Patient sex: M
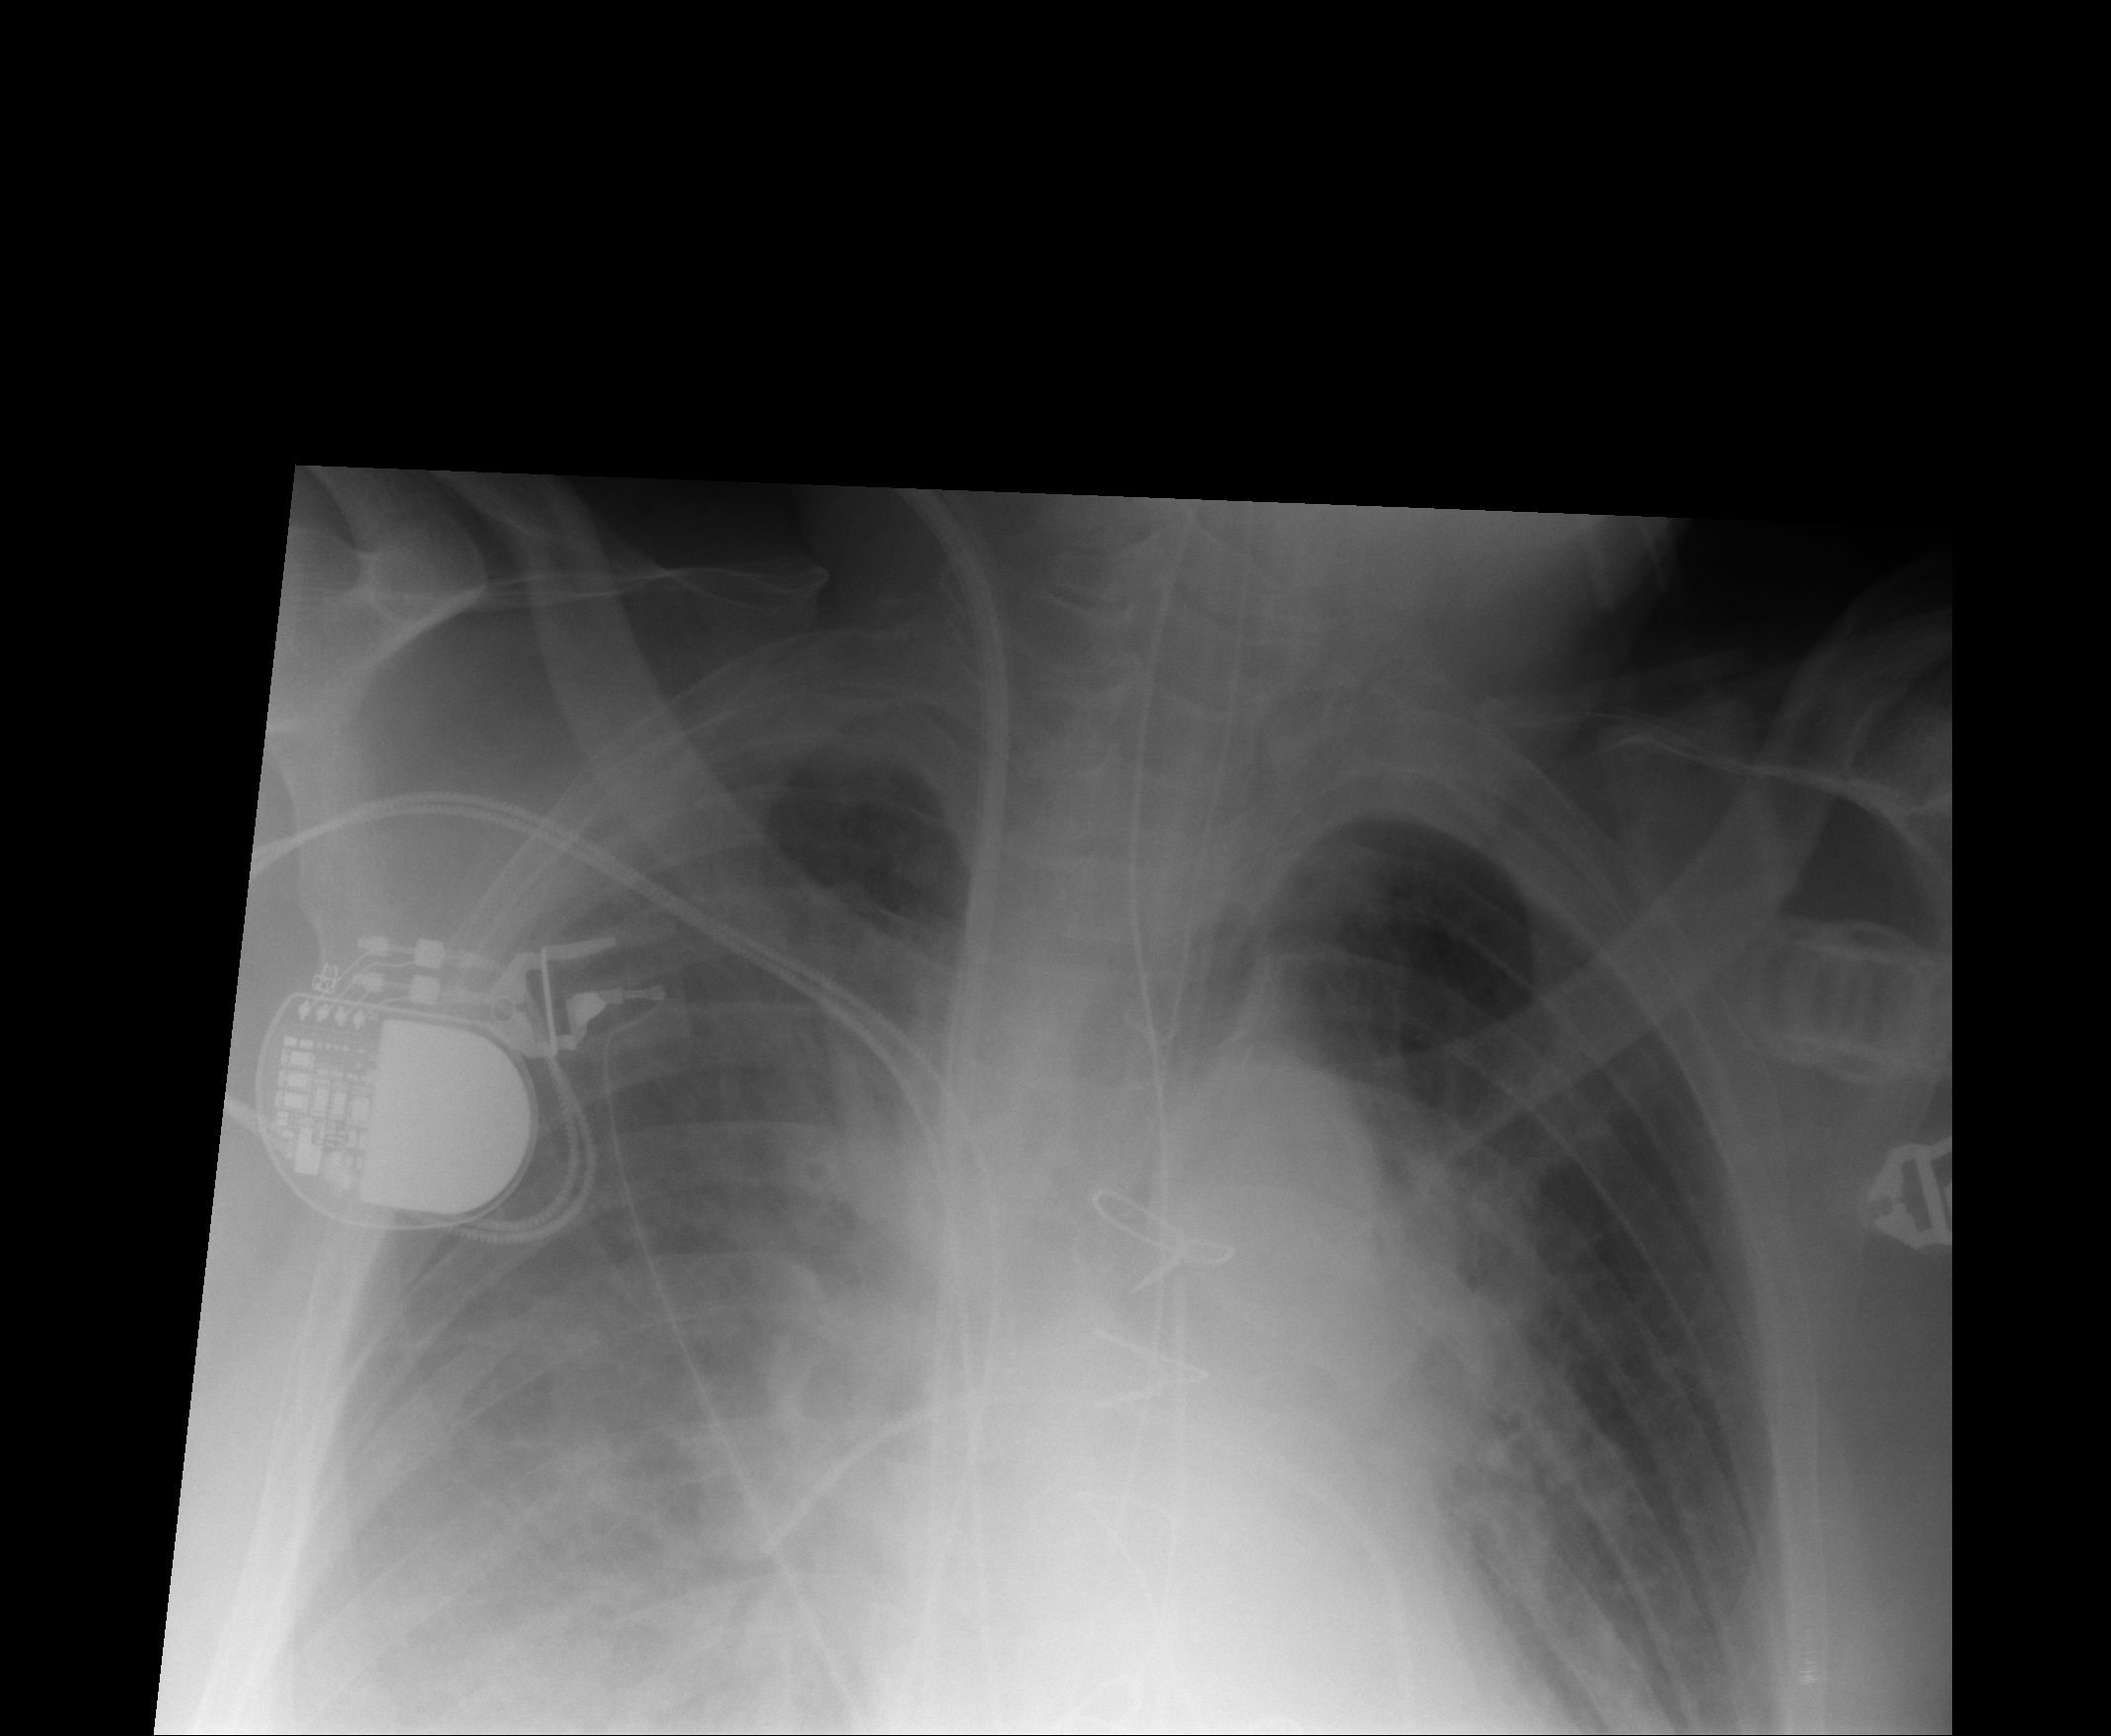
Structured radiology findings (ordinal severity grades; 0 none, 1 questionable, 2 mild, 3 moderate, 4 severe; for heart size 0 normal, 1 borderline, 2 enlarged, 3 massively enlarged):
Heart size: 0
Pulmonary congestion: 3
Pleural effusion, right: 3
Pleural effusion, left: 1
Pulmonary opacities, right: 2
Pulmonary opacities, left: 0
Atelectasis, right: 3
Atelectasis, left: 2